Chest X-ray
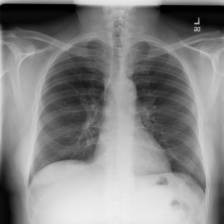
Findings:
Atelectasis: negative
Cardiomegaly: negative
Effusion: negative
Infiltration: negative
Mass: negative
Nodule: negative
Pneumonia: negative
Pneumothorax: negative
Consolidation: negative
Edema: negative
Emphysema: negative
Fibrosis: negative
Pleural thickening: negative
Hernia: negative